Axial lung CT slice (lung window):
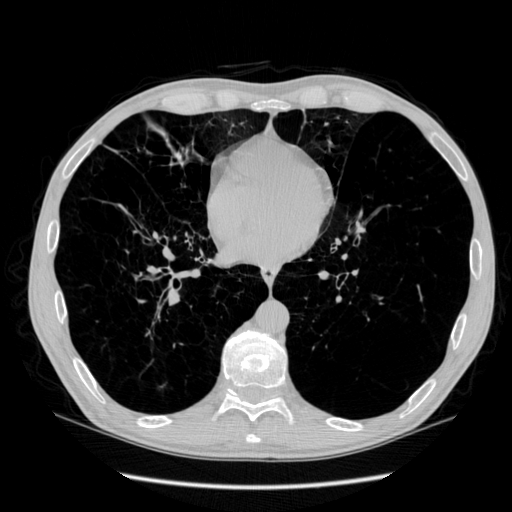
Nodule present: no